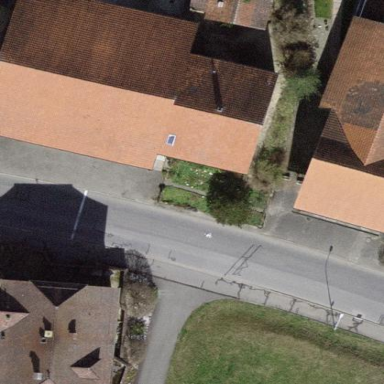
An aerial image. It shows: Simple house.